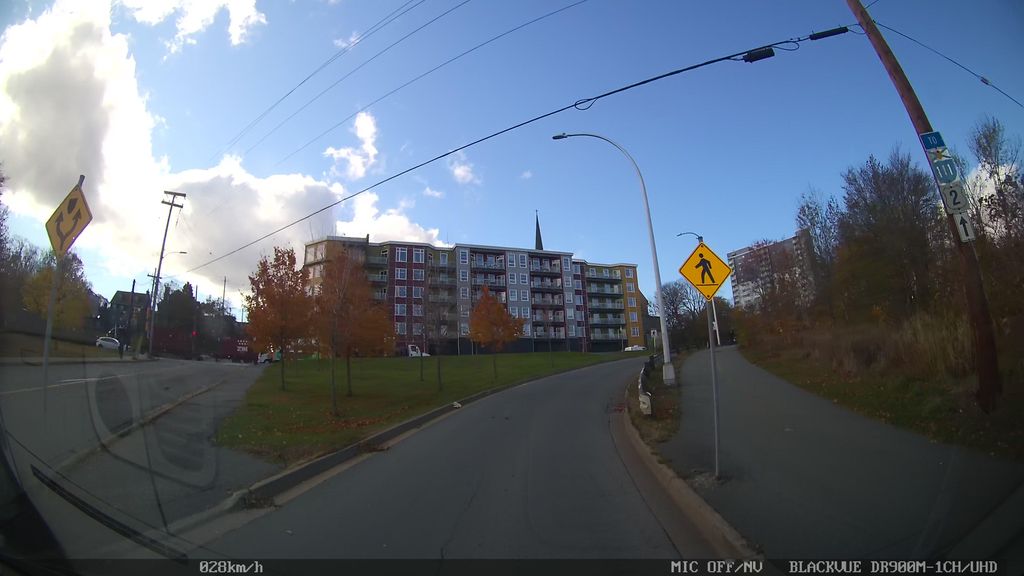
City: halifax